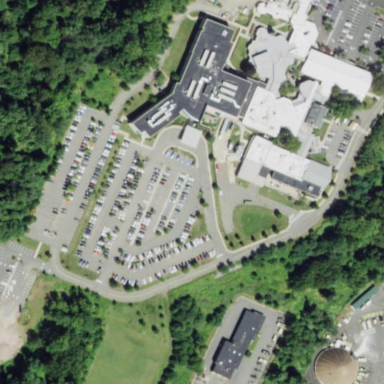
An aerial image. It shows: Hospital providing healthcare services.